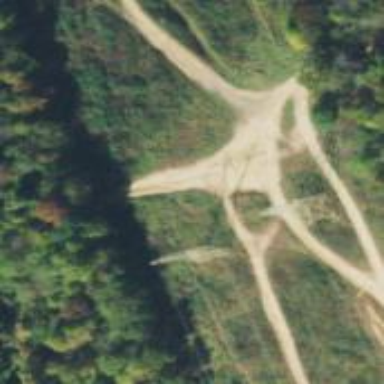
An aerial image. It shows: Lattice structure tower used for power transmission.